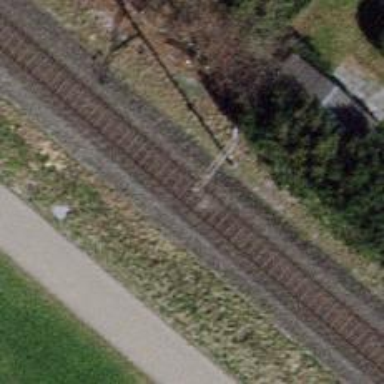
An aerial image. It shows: Solitary milestone along the railway.